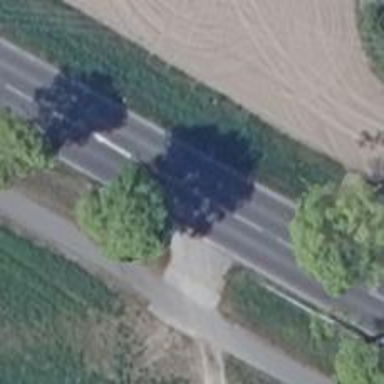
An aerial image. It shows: Asphalt road classified as primary highway.